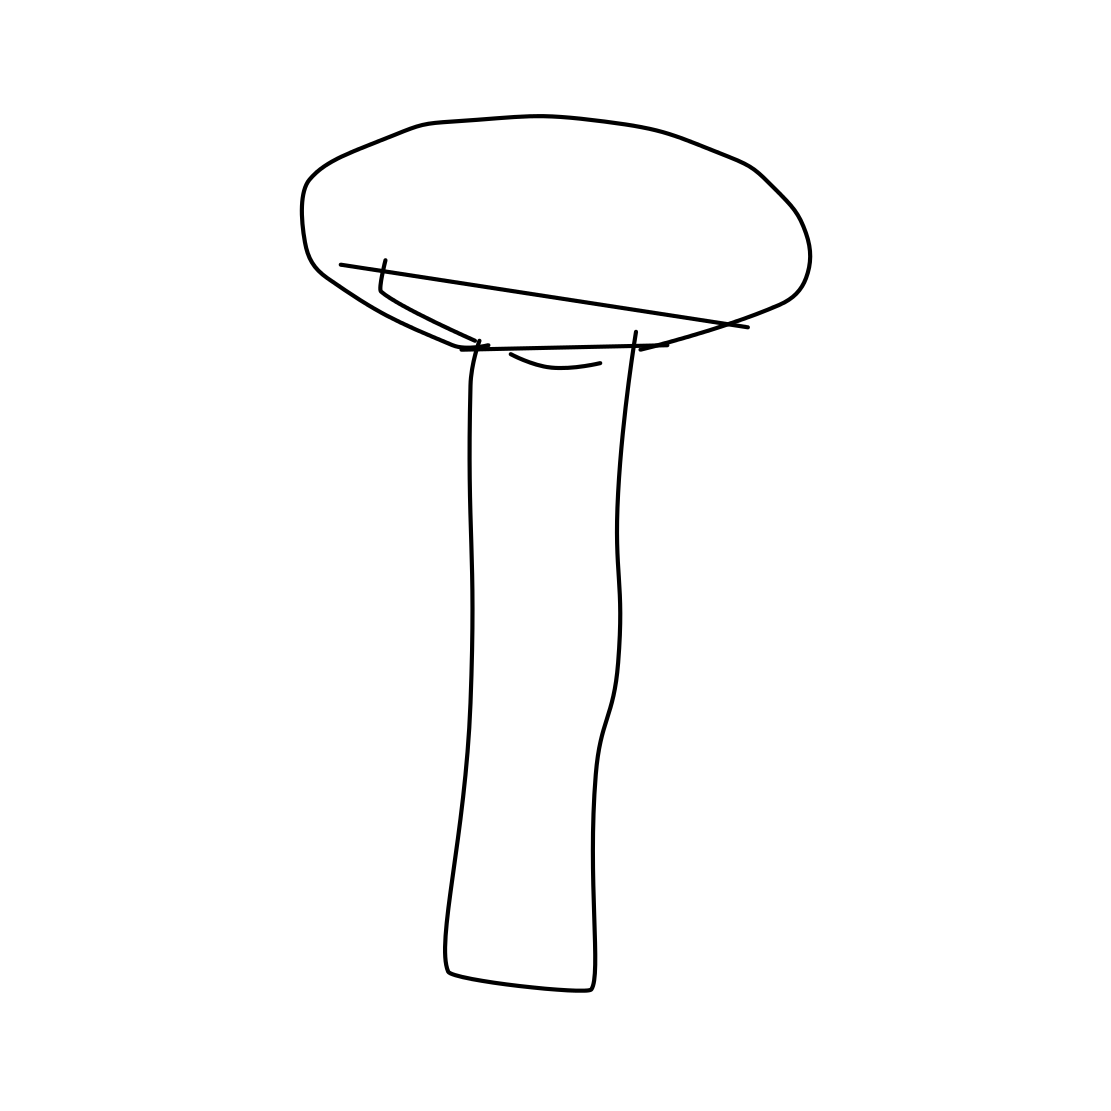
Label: microphone